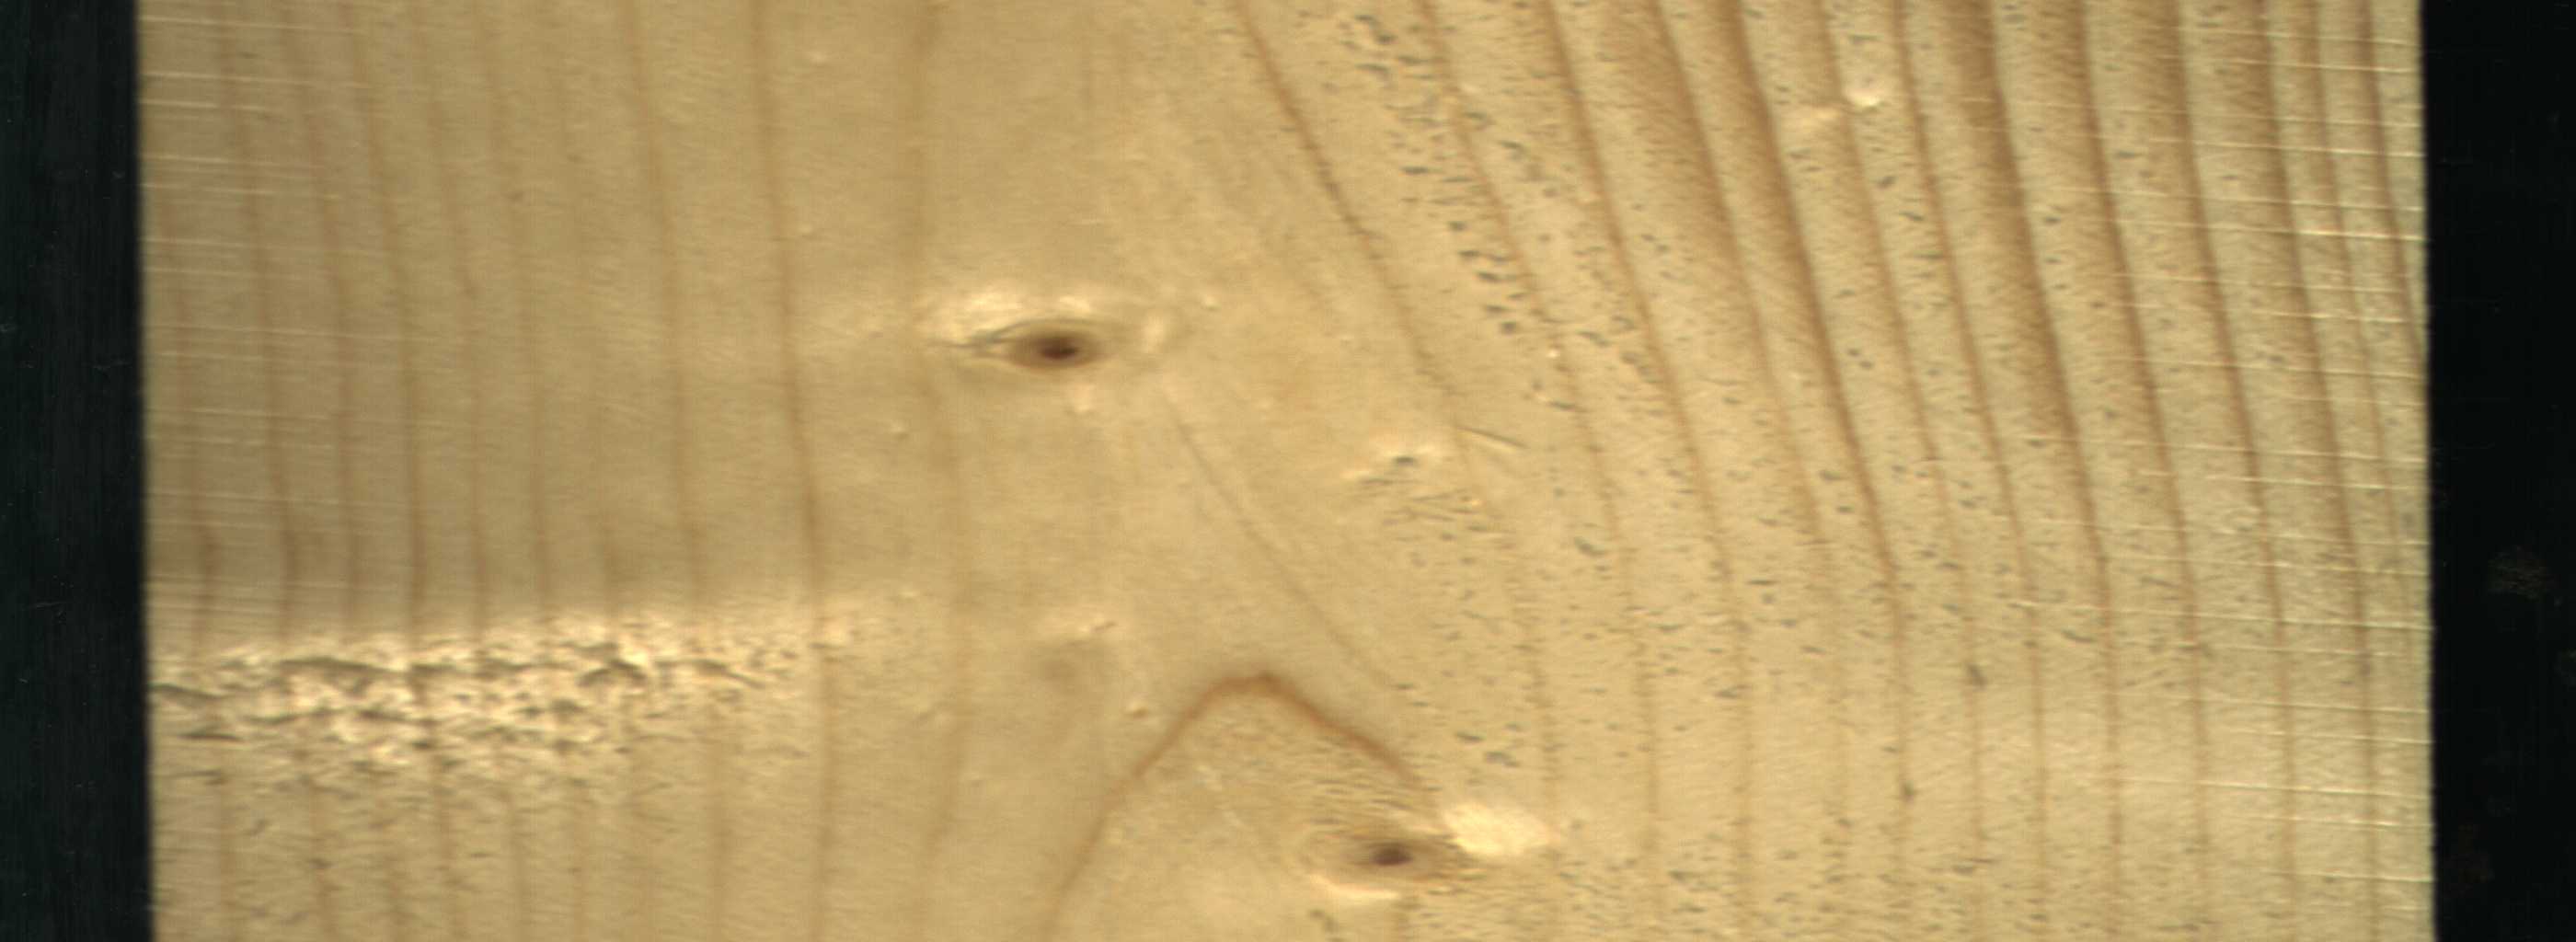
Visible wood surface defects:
Live_Knot
Live_Knot